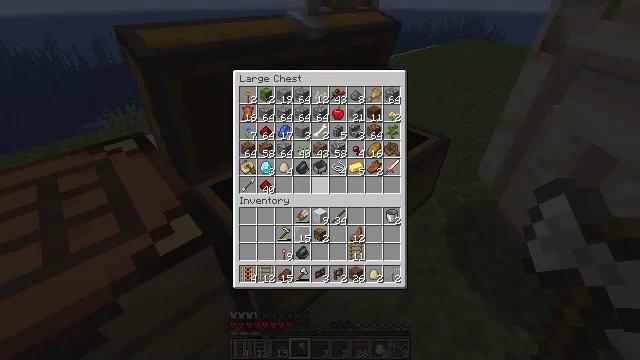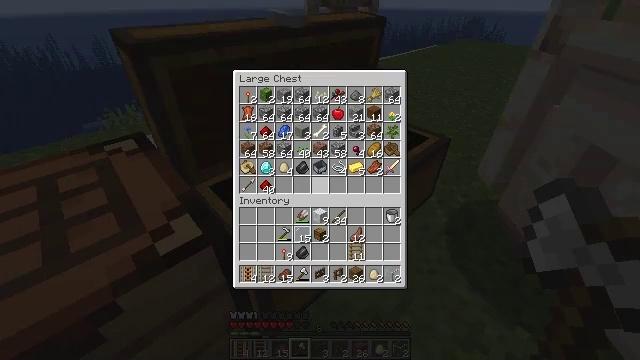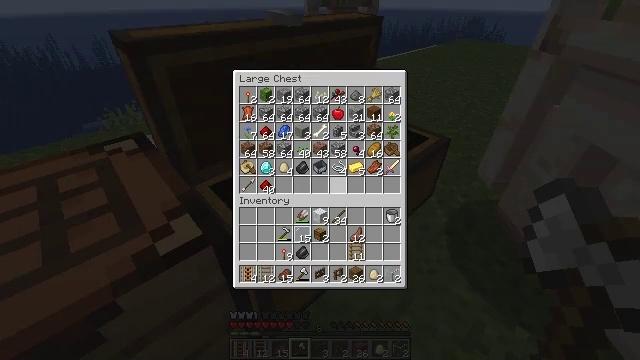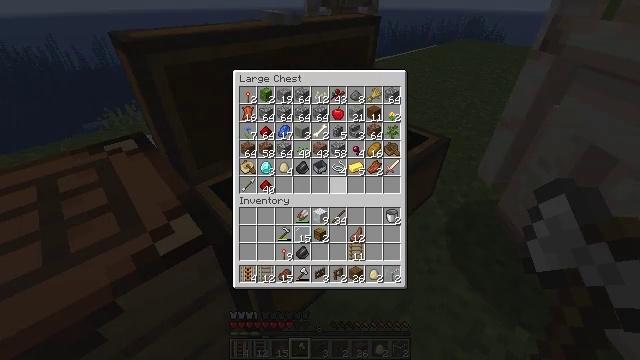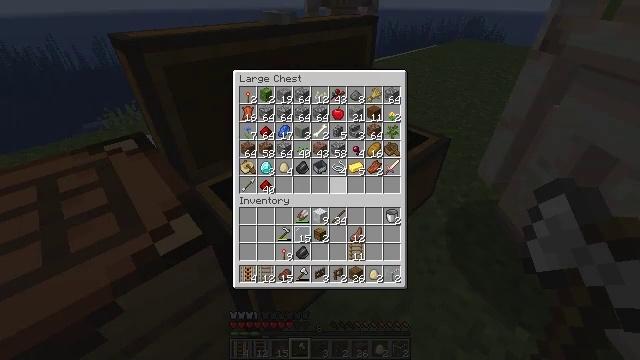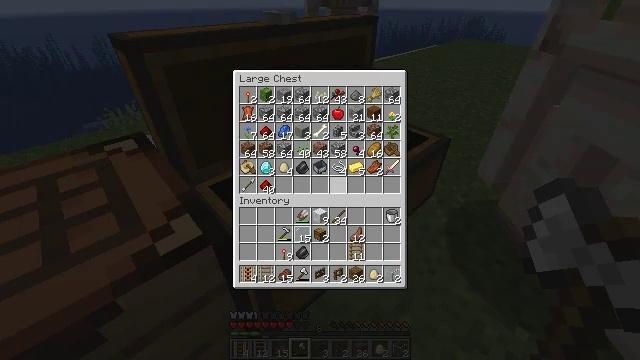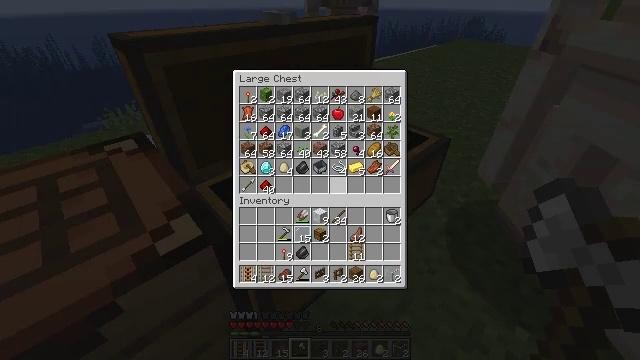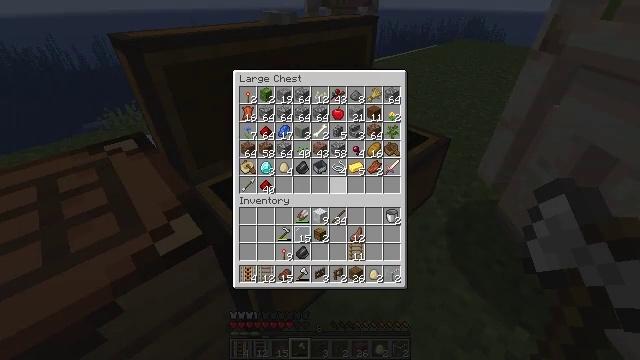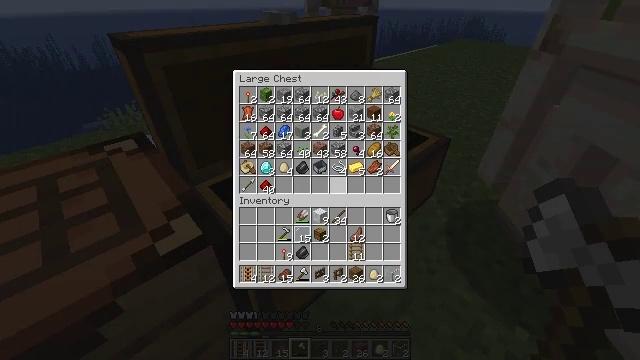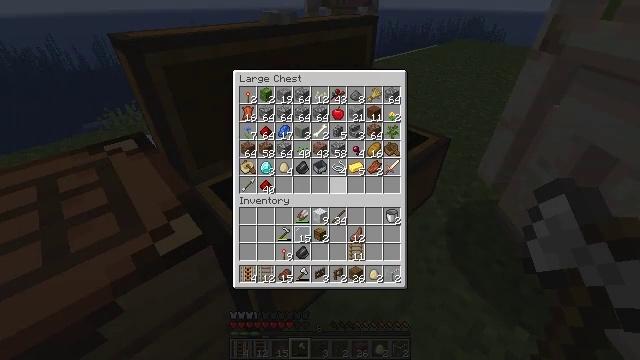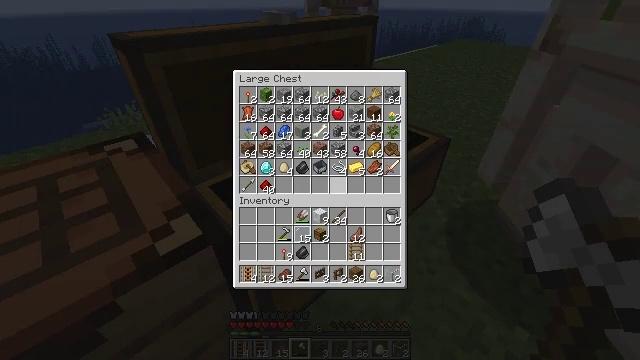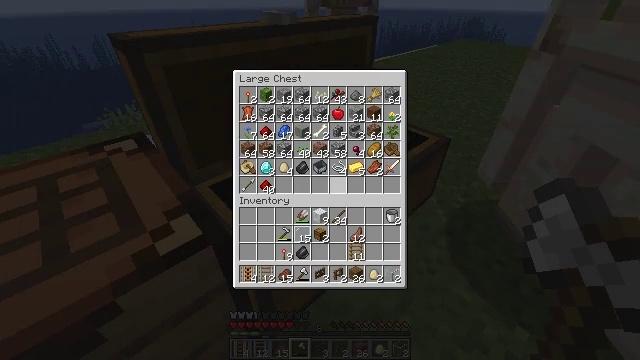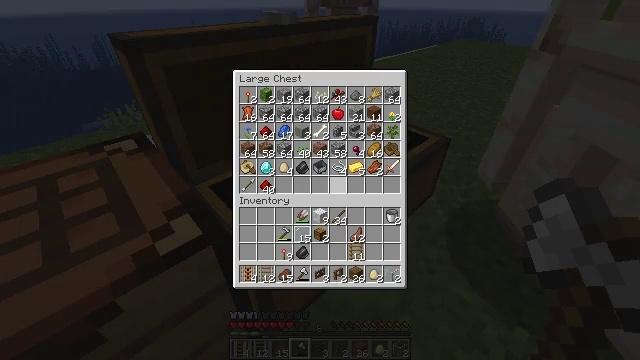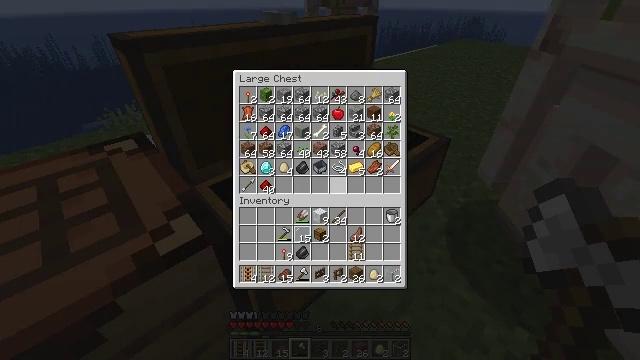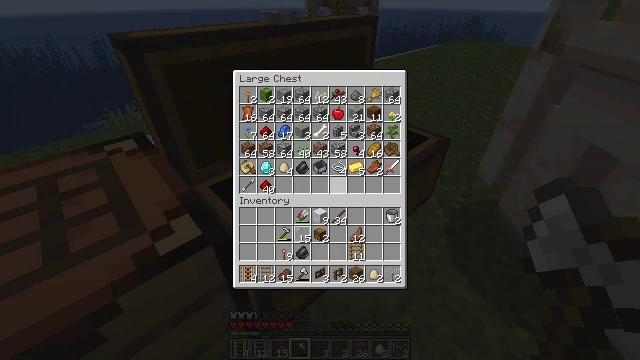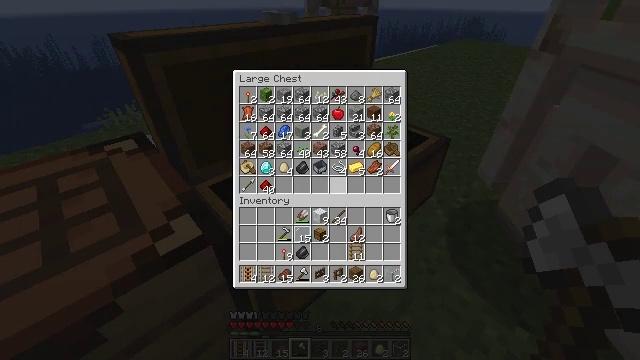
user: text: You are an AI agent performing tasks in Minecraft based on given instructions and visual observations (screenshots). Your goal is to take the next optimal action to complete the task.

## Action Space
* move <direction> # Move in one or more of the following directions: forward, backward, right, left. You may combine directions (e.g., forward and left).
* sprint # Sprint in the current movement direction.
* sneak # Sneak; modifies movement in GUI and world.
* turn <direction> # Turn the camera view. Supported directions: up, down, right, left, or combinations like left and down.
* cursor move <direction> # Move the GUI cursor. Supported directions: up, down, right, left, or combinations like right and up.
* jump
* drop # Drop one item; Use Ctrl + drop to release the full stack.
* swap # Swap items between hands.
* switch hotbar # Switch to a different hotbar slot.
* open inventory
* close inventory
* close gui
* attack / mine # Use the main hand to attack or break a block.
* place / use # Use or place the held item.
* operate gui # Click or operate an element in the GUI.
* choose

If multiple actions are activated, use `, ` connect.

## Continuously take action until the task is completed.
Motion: motion action
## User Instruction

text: Use planks on the crafting table to make a spruce sign.
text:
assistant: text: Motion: no_op
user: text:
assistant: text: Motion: cursor move right
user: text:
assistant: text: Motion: no_op
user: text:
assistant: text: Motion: no_op
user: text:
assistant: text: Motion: no_op
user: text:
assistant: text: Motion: no_op
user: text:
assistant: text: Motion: no_op
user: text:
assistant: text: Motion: no_op
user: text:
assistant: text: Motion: no_op
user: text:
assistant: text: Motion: no_op
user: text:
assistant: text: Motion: no_op
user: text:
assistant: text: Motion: no_op
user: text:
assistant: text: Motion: no_op
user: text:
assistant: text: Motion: no_op
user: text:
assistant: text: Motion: operate gui
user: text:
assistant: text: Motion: operate gui
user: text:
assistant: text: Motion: operate gui
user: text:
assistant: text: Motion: no_op
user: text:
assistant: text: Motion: no_op
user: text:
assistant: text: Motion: no_op
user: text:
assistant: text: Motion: no_op
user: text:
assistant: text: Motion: no_op
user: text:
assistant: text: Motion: no_op
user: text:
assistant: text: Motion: no_op
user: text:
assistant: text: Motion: cursor move right
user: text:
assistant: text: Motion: no_op
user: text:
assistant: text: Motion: no_op
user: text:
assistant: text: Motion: no_op
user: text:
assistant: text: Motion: no_op
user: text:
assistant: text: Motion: no_op